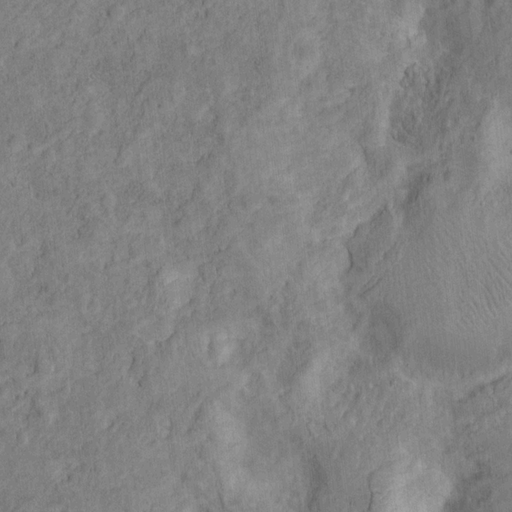
Classes present: Background